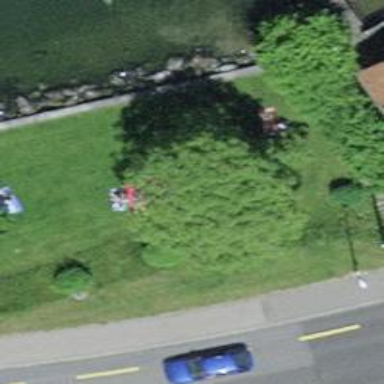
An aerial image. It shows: Bench.